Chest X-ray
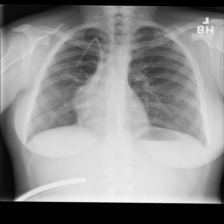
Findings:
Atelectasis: negative
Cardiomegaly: negative
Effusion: negative
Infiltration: negative
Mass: negative
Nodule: negative
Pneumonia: negative
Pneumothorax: negative
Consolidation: negative
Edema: negative
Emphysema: negative
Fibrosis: negative
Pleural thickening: negative
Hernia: negative